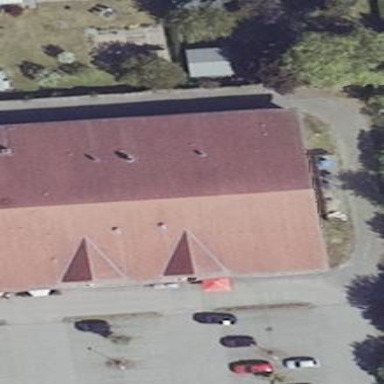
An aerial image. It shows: Commercial building.